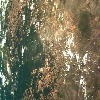
Label: land